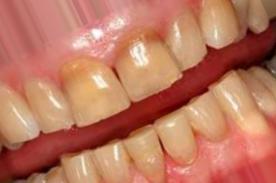
Condition: Tooth Discoloration